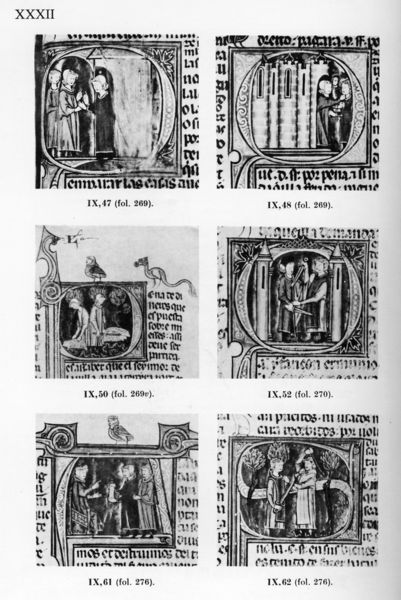
Titel: Vidal Mayor
Künstler: Vidal de Canellas
Schlagwörter: menschen, säulen, zeichnung, tiere, rahmen, felder, wald, rund, schrift, figuren, inschrift, burg, seite, illustration, text, buchstaben, knien, schlange, foliant, mittelalter, sechs, eule, szenen, drache, römisch, latein, illustrationen, codex, minuskel, beispiel, rahmne, prachthandschrift, xxxii